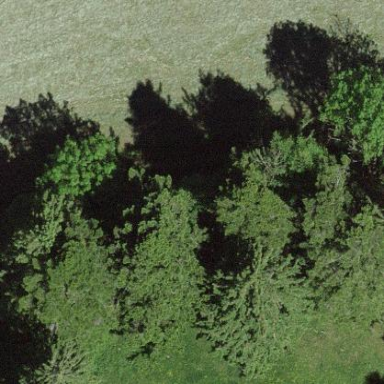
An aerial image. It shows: Woodland consisting of broadleaved trees.